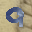
Label: 9